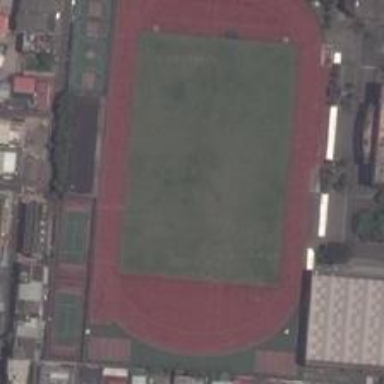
There are a couple of tennis courts and basketball courts in the gap between the big football stadium and the nearby neighborhoods .